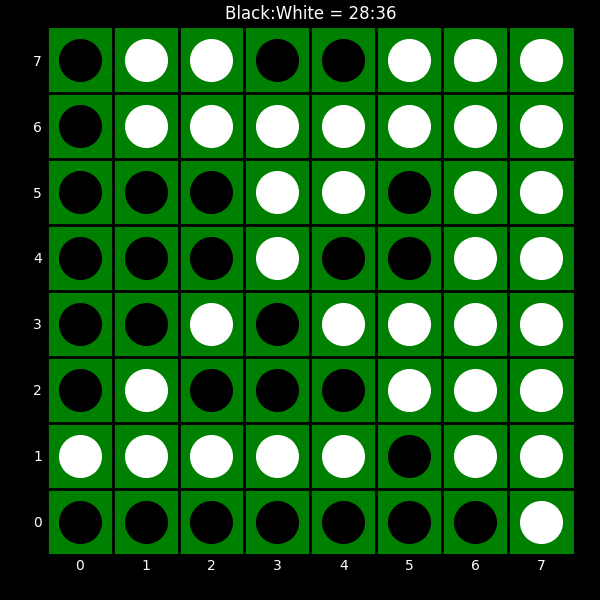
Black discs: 28
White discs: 36